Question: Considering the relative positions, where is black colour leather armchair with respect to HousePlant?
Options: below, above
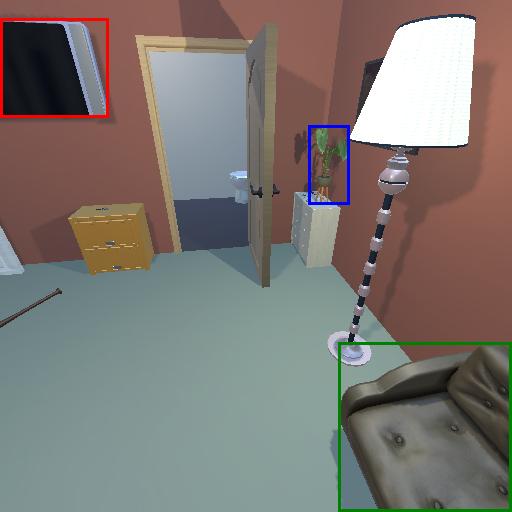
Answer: below